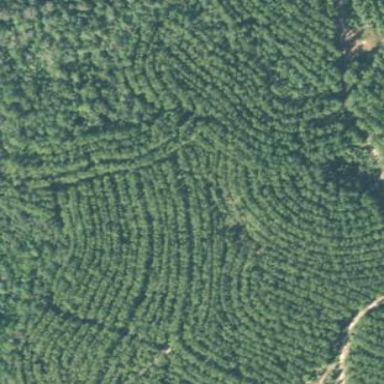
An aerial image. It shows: Forest with needle-leaved trees.